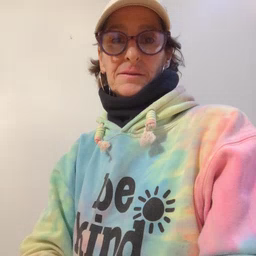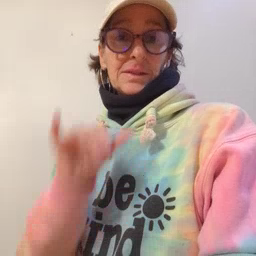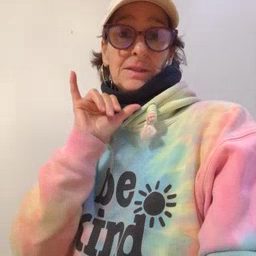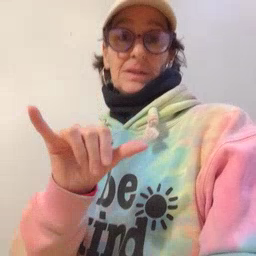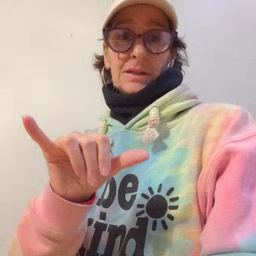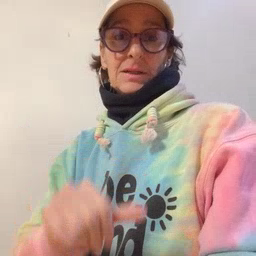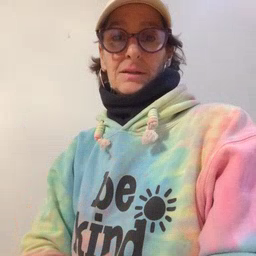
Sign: stay